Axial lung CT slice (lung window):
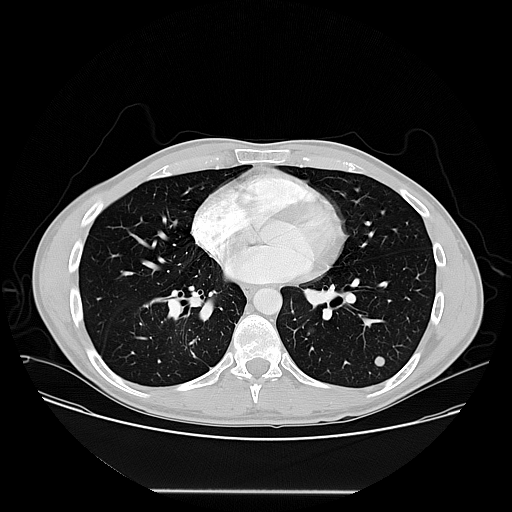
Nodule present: yes
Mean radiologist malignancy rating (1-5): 2.75